Question: I've created a Pipeline, which reads from a file in GCS, transforms it, and finally writes to a BQ table. The file contains a header row (fields).
Is there any way to programatically set the "number of header rows to skip" like you can do in BQ when loading in?

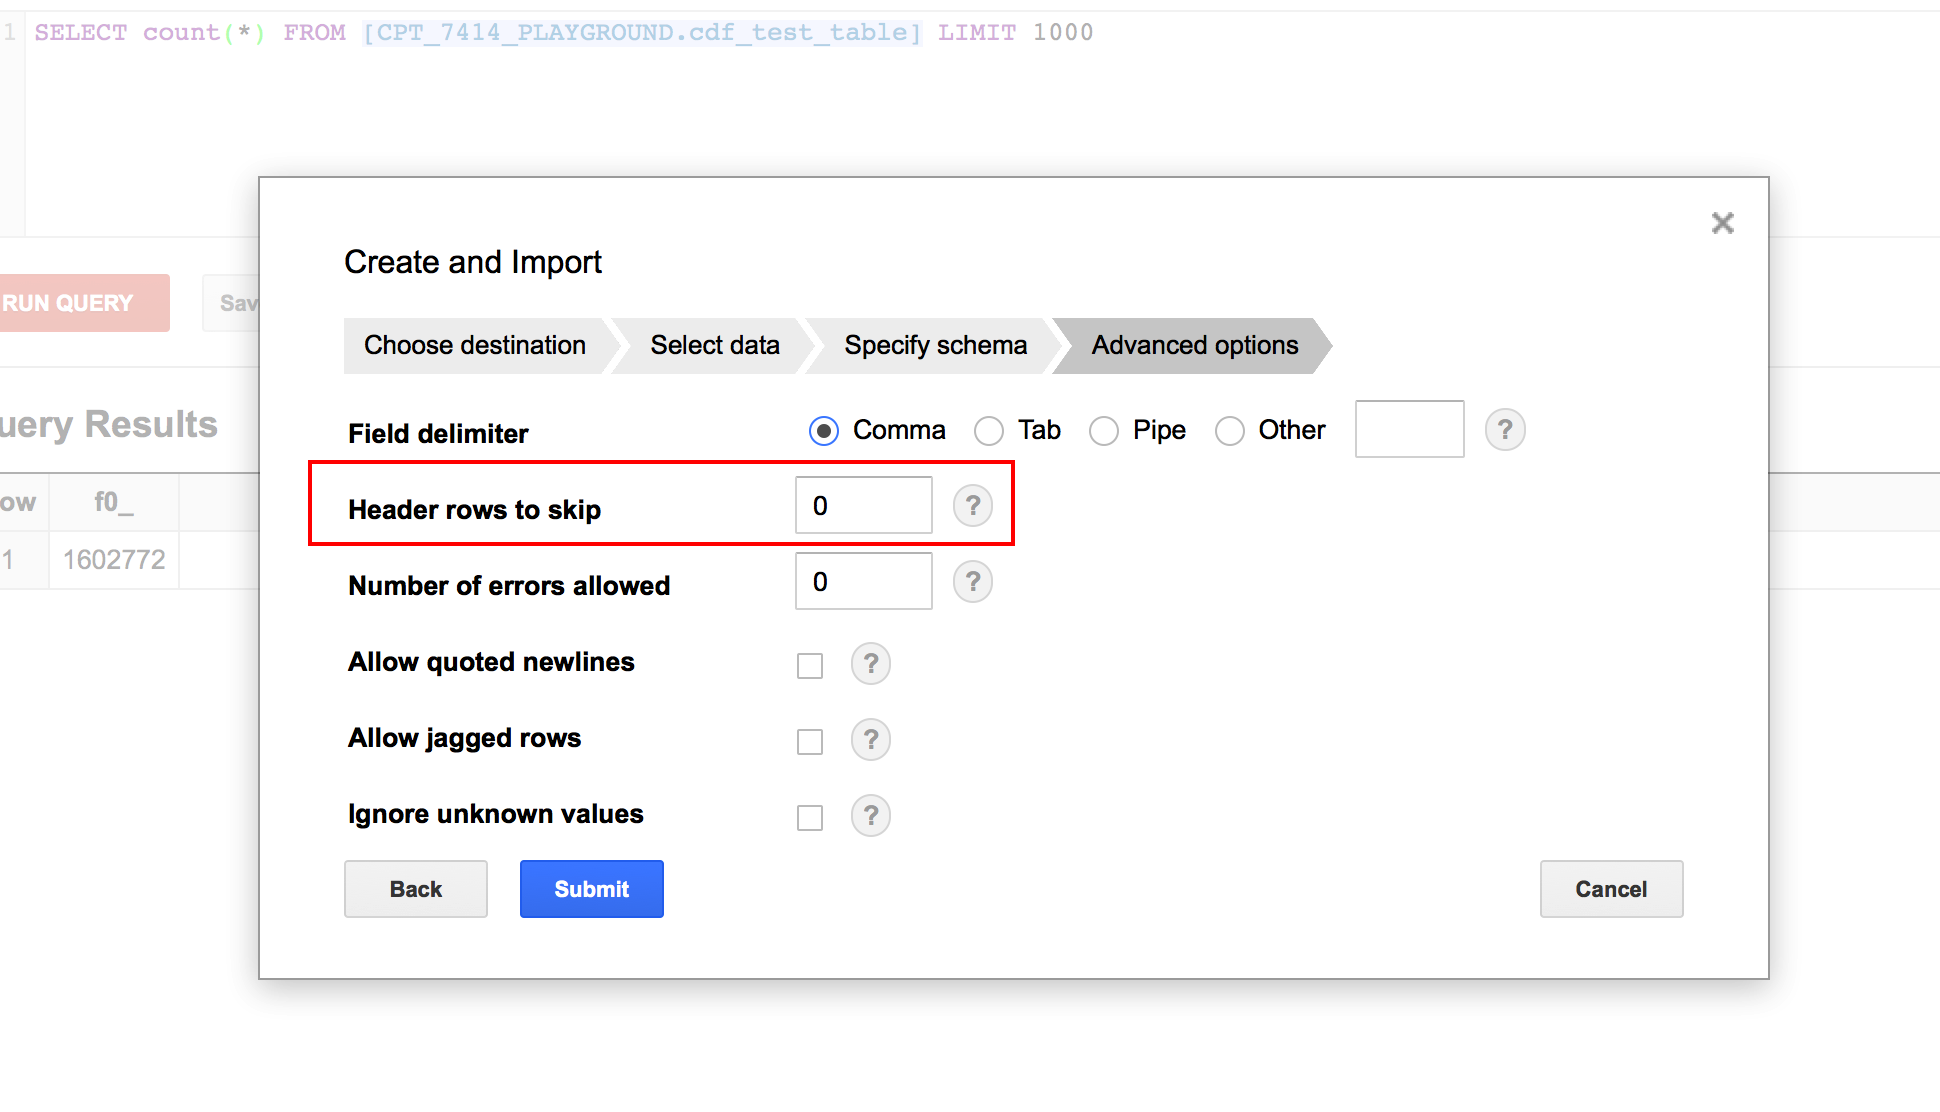
Answer: This is not currently possible. It sounds like there are two potential requests here:
- -
Future work on this is tracked in <URL>.
Also, in the meantime, you could add a simple filter to your ParDo code to skip headers. Something like this:
'''
PCollection<X> rows = ...;
PCollection<X> nonHeaders =
rows.apply(Filter.by(new MatchIfNonHeader()));
'''